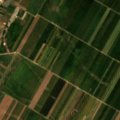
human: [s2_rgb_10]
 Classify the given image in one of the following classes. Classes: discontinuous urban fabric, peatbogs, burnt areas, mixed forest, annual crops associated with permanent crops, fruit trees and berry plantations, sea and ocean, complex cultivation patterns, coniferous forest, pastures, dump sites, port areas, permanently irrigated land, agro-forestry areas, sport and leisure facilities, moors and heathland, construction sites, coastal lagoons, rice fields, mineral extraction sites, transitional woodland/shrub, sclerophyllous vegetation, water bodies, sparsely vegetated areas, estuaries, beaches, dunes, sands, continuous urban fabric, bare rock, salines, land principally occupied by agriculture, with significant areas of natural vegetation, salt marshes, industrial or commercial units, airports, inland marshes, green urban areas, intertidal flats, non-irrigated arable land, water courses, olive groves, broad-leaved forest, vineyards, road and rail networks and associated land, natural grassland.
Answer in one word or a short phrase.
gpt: discontinuous urban fabric, non-irrigated arable land, complex cultivation patterns